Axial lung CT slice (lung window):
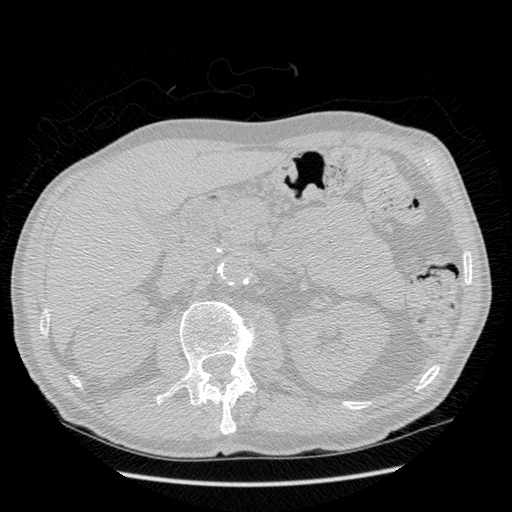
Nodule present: no